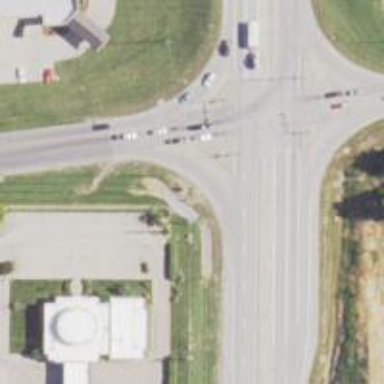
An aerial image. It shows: Trunk link highway.